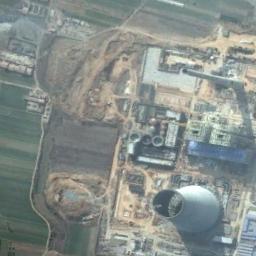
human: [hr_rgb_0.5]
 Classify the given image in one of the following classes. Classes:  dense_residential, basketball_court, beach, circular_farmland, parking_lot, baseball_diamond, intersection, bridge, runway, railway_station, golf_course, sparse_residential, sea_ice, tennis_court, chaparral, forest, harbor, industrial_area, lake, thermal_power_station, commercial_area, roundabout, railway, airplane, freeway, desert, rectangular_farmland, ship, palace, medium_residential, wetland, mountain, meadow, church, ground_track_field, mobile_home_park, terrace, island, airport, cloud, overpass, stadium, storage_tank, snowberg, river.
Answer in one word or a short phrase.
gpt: thermal_power_station